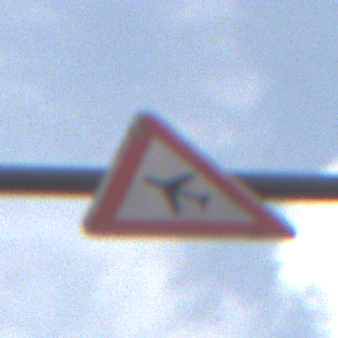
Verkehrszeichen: FlugbetriebRechts
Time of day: Midday
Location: Outdoor (Nature)
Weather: PartlyCloudy
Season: NotSpecified
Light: Natural